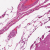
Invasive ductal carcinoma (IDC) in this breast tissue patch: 0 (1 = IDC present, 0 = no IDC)